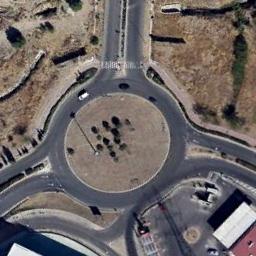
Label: roundabout